Question: I am very new to iPhone/iPad development. can you please help me create this programmatically. I want to expand/collapse a UIView programmatically.
Anyone know how to do it or any tutorial that i can follow? I have tried to find the tutorial but couldn't find what i want.
Below is the screenshot how i want to do

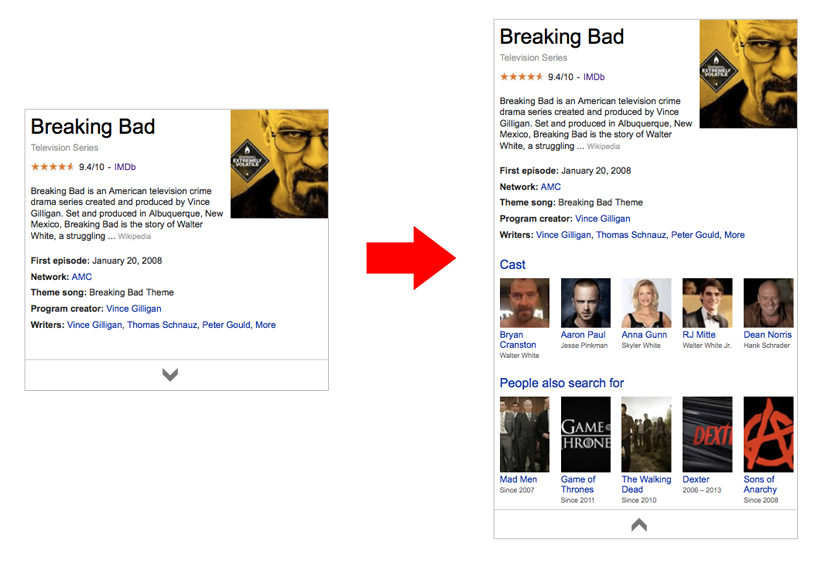
Answer: Its easily done with modify the height of that View as bneely suggested..
Follow the below steps:
1.First create the second View what you posted in your question and name it "detailedView"
2.if you have the "detailedView" height = 200(for example), write the following code in viewDidLoad method,
> '''
CGRect newFrame = detailedView.frame;
newFrame.size.height = 100;
detailedView.frame = newFrame;
'''
so when the "detailedView" load, it will be looked like the first View what you showed in your question.
3.When you click the button to expand "detailedView", within that button action just write the following code
> '''
CGRect newFrame = detailedView.frame;
if(newFrame.size.height == 100)
{
newFrame.size.height = 200;
[UIView animateWithDuration:0.25 animations:^(void){
detailedView.frame = newFrame;
}];
}
else
{
newFrame.size.height = 100;
[UIView animateWithDuration:0.25 animations:^(void){
detailedView.frame = newFrame;
}];
}
'''
That's all.